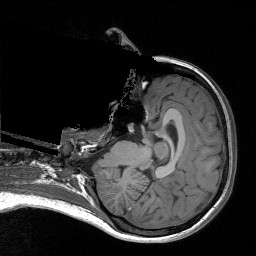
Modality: T1w
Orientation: axial